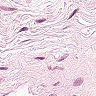
Metastatic tissue present: no